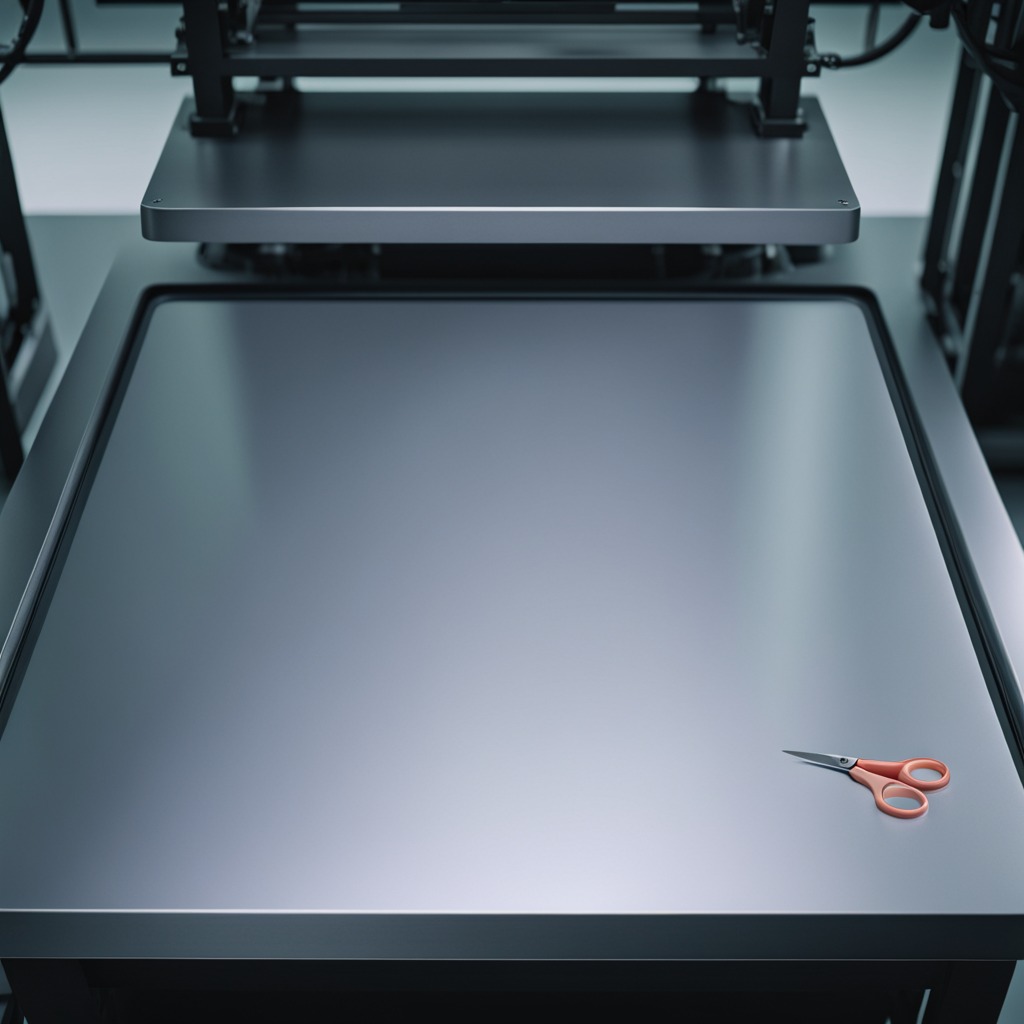
A scissor lying on a metal table in a machine shop under fluorescent lights